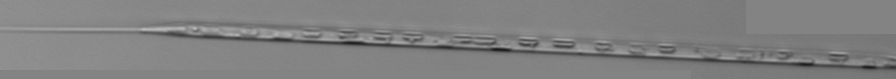
Label: Rhizosolenia